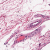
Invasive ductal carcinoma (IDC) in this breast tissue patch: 0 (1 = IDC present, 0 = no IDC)